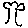
Label: tree